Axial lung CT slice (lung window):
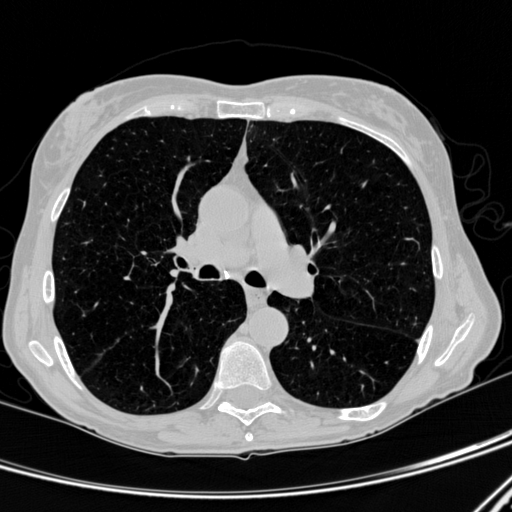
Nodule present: no